Aerial crown-view tile of a tropical tree (Barro Colorado Island, Panama), acquired 20240716:
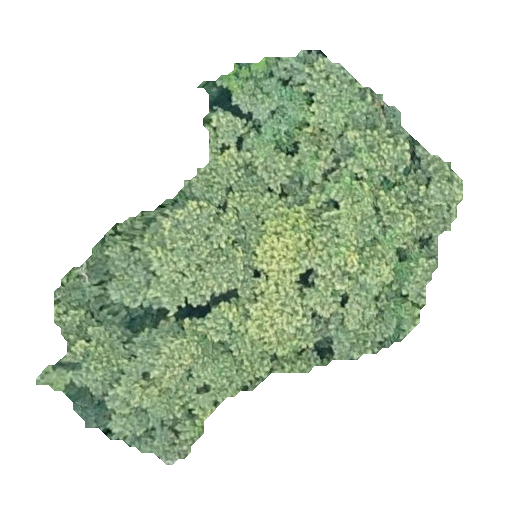
Species: Luehea seemannii
GBIF accepted scientific name: Luehea seemannii
Crown area: 152.135 m²